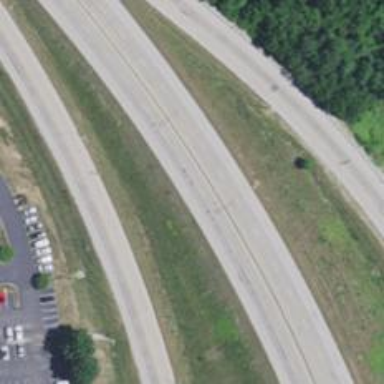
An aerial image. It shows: Primary highway.